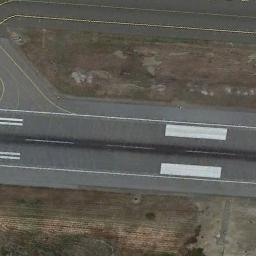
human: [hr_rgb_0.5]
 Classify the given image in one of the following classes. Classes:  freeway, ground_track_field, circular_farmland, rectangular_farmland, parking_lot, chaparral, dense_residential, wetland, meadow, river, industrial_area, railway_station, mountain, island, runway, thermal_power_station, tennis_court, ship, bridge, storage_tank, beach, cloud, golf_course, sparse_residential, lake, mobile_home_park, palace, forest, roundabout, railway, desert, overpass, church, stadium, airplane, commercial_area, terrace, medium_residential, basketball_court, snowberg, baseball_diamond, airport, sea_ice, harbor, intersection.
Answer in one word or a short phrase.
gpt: runway